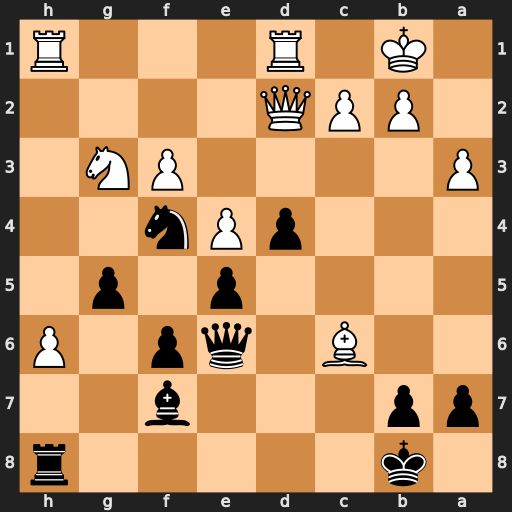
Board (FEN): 1k5r/pp3b2/2B1qp1P/4p1p1/3pPn2/P4PN1/1PPQ4/1K1R3R
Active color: b
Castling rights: -
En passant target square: -
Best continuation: Qa2+ Kc1 Qa1#